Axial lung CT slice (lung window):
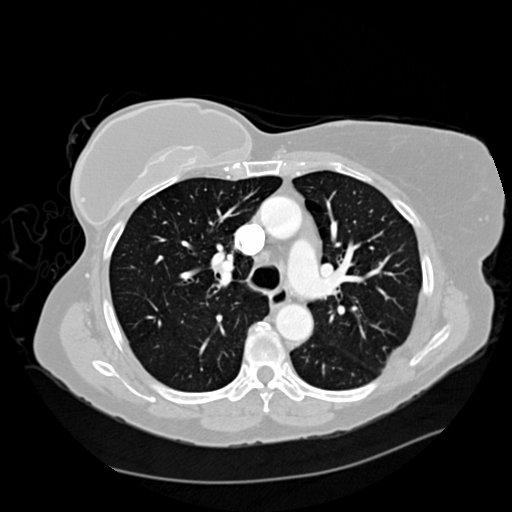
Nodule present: no